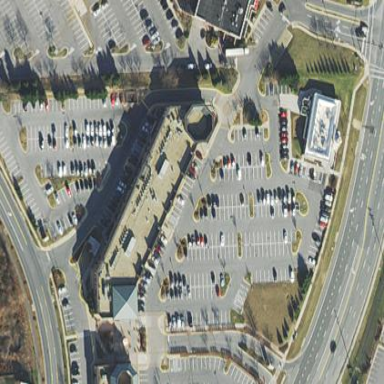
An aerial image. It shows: Retail building.